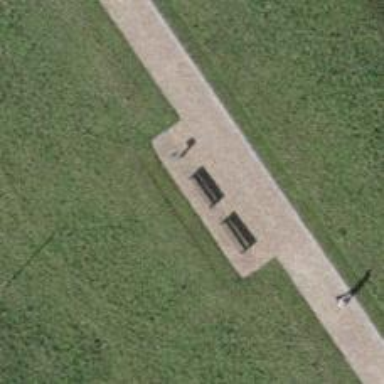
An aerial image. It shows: Bench.